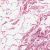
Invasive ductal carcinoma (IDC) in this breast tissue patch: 0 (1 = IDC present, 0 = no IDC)